Question: I'm pretty new to matlab, but heres the situation. I have a satellite image of an ocean, with a bit of land and some boats in it. Using thresholding to make a binary mask and bwlabel I have managed to create a set of labels which match up to the boats on the water. Here is a superimposed image of the labels over the boats (and land) so you can see what I mean:

As you can see from the image, the labels encompass the boats as well as some dimmer sidelobes either side of them. I need to find a way to create a new set of labels which cover only the boats and not the sidelobes. I can't just use a brighter threshold, as I have lots of images with boats of varying brightness, some of which will be dimmer than the side lobes of other boats.
So I guess what I'm asking is, is there a way to extract the coloured sections from this image, analyse them further (by thresholding the individual segments, or using histograms or whatever) to create a new set of labels containing only the boats, but also keep the locations of these new labels with respect to the original image intact so I can superimpose them back onto the original image again? If so, how?
Thanks!
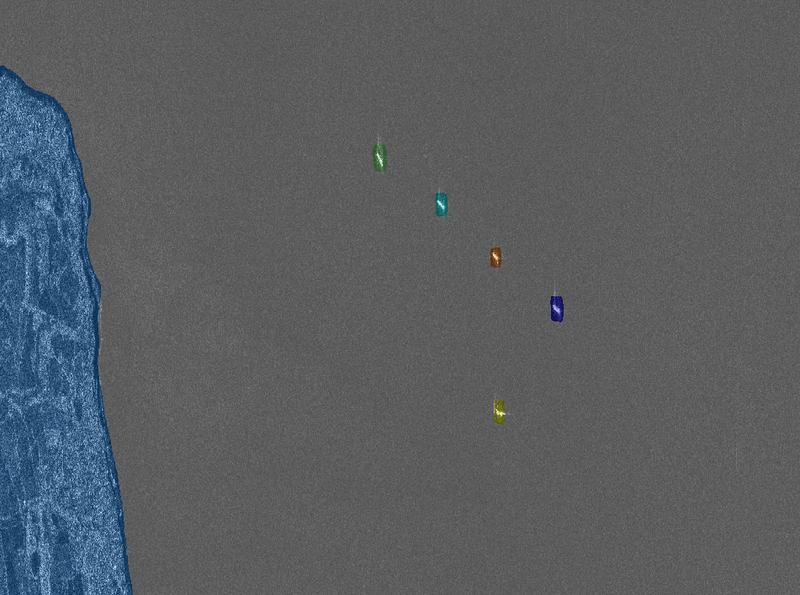
Answer: Several questions here.
Yes.
Let the label image you obtained from 'bwlabel' be 'L' and the original image be 'I'. Then, 'S = regionprops(L,'BoundingBox');' will give you the bounding box associated with each region in 'L'. Use 'I2 = imcrop(I,S(2).BoundingBox);' to extract the region in 'S(2)'. You'll have to check whether 'S(2)' corresponds to the label '2' in 'L' (if not, fixing that is trivial).
Not so straightforward. This is highly dependent on your images. You can play with MATLAB's default thresholding functions to make it work. Assume that you obtain binary masks for each cropped image (e.g. 'IB1').
Yes. Since you have the set of bounding boxes 'S' just replace the new mask in 'L'.
'L(round(S(1).BoundingBox(2):S(1).BoundingBox(2)+S(1).BoundingBox(4)),... round(S(1).BoundingBox(1):S(1).BoundingBox(1)+S(1).BoundingBox(3))) = IB1;'
where 'I1' is the improved mask. Don't forget to set all non-zero values in your mask to the label index when assigning to 'L'.
For more on why 'round' is used, <URL>.